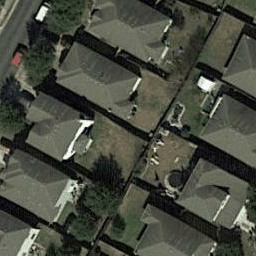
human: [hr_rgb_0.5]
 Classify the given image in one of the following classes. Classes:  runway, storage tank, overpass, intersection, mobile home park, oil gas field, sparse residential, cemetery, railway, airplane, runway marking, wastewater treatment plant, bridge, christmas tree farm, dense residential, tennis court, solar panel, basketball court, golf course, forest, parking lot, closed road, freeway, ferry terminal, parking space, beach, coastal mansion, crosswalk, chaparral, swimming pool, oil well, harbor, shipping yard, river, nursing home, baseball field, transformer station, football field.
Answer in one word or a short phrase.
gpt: dense residential